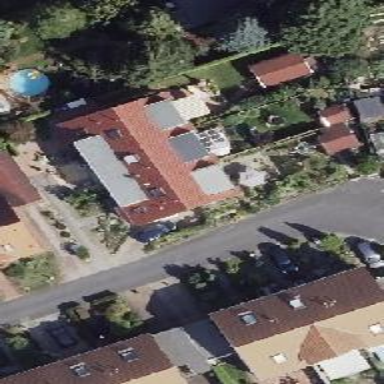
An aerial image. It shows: Terrace building with gabled roof.